Field crop: tomato
Growth stage: 2
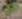
Species: solanum